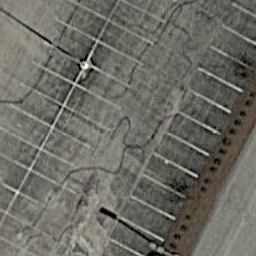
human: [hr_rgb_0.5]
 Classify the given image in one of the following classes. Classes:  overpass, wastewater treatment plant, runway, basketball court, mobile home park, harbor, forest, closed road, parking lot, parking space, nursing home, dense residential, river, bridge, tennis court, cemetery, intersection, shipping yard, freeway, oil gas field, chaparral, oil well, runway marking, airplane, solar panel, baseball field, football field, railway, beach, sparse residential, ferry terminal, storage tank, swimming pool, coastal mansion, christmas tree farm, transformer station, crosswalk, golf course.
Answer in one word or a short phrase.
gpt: parking space